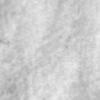
Label: no_change